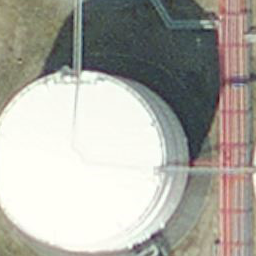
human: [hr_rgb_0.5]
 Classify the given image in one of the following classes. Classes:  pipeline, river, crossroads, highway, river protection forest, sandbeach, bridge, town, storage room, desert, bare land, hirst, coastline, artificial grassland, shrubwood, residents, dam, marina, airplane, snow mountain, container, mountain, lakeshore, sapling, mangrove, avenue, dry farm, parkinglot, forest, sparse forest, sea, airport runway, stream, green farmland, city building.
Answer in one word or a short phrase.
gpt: storage room